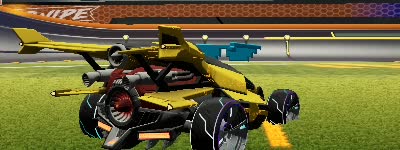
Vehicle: aftershock